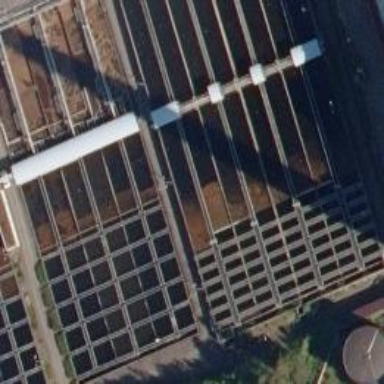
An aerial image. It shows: Wastewater basin with natural water.